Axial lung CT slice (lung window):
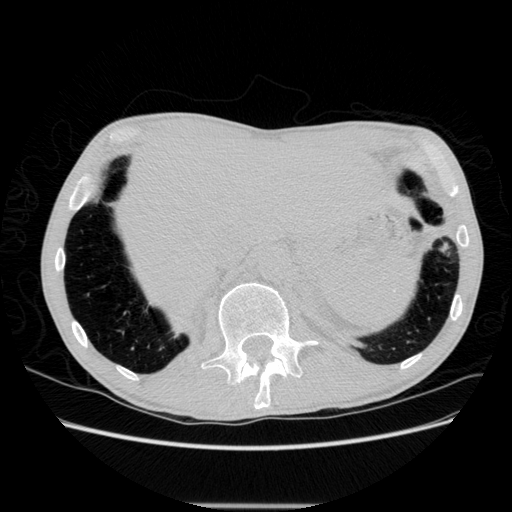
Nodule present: no